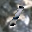
Label: 1